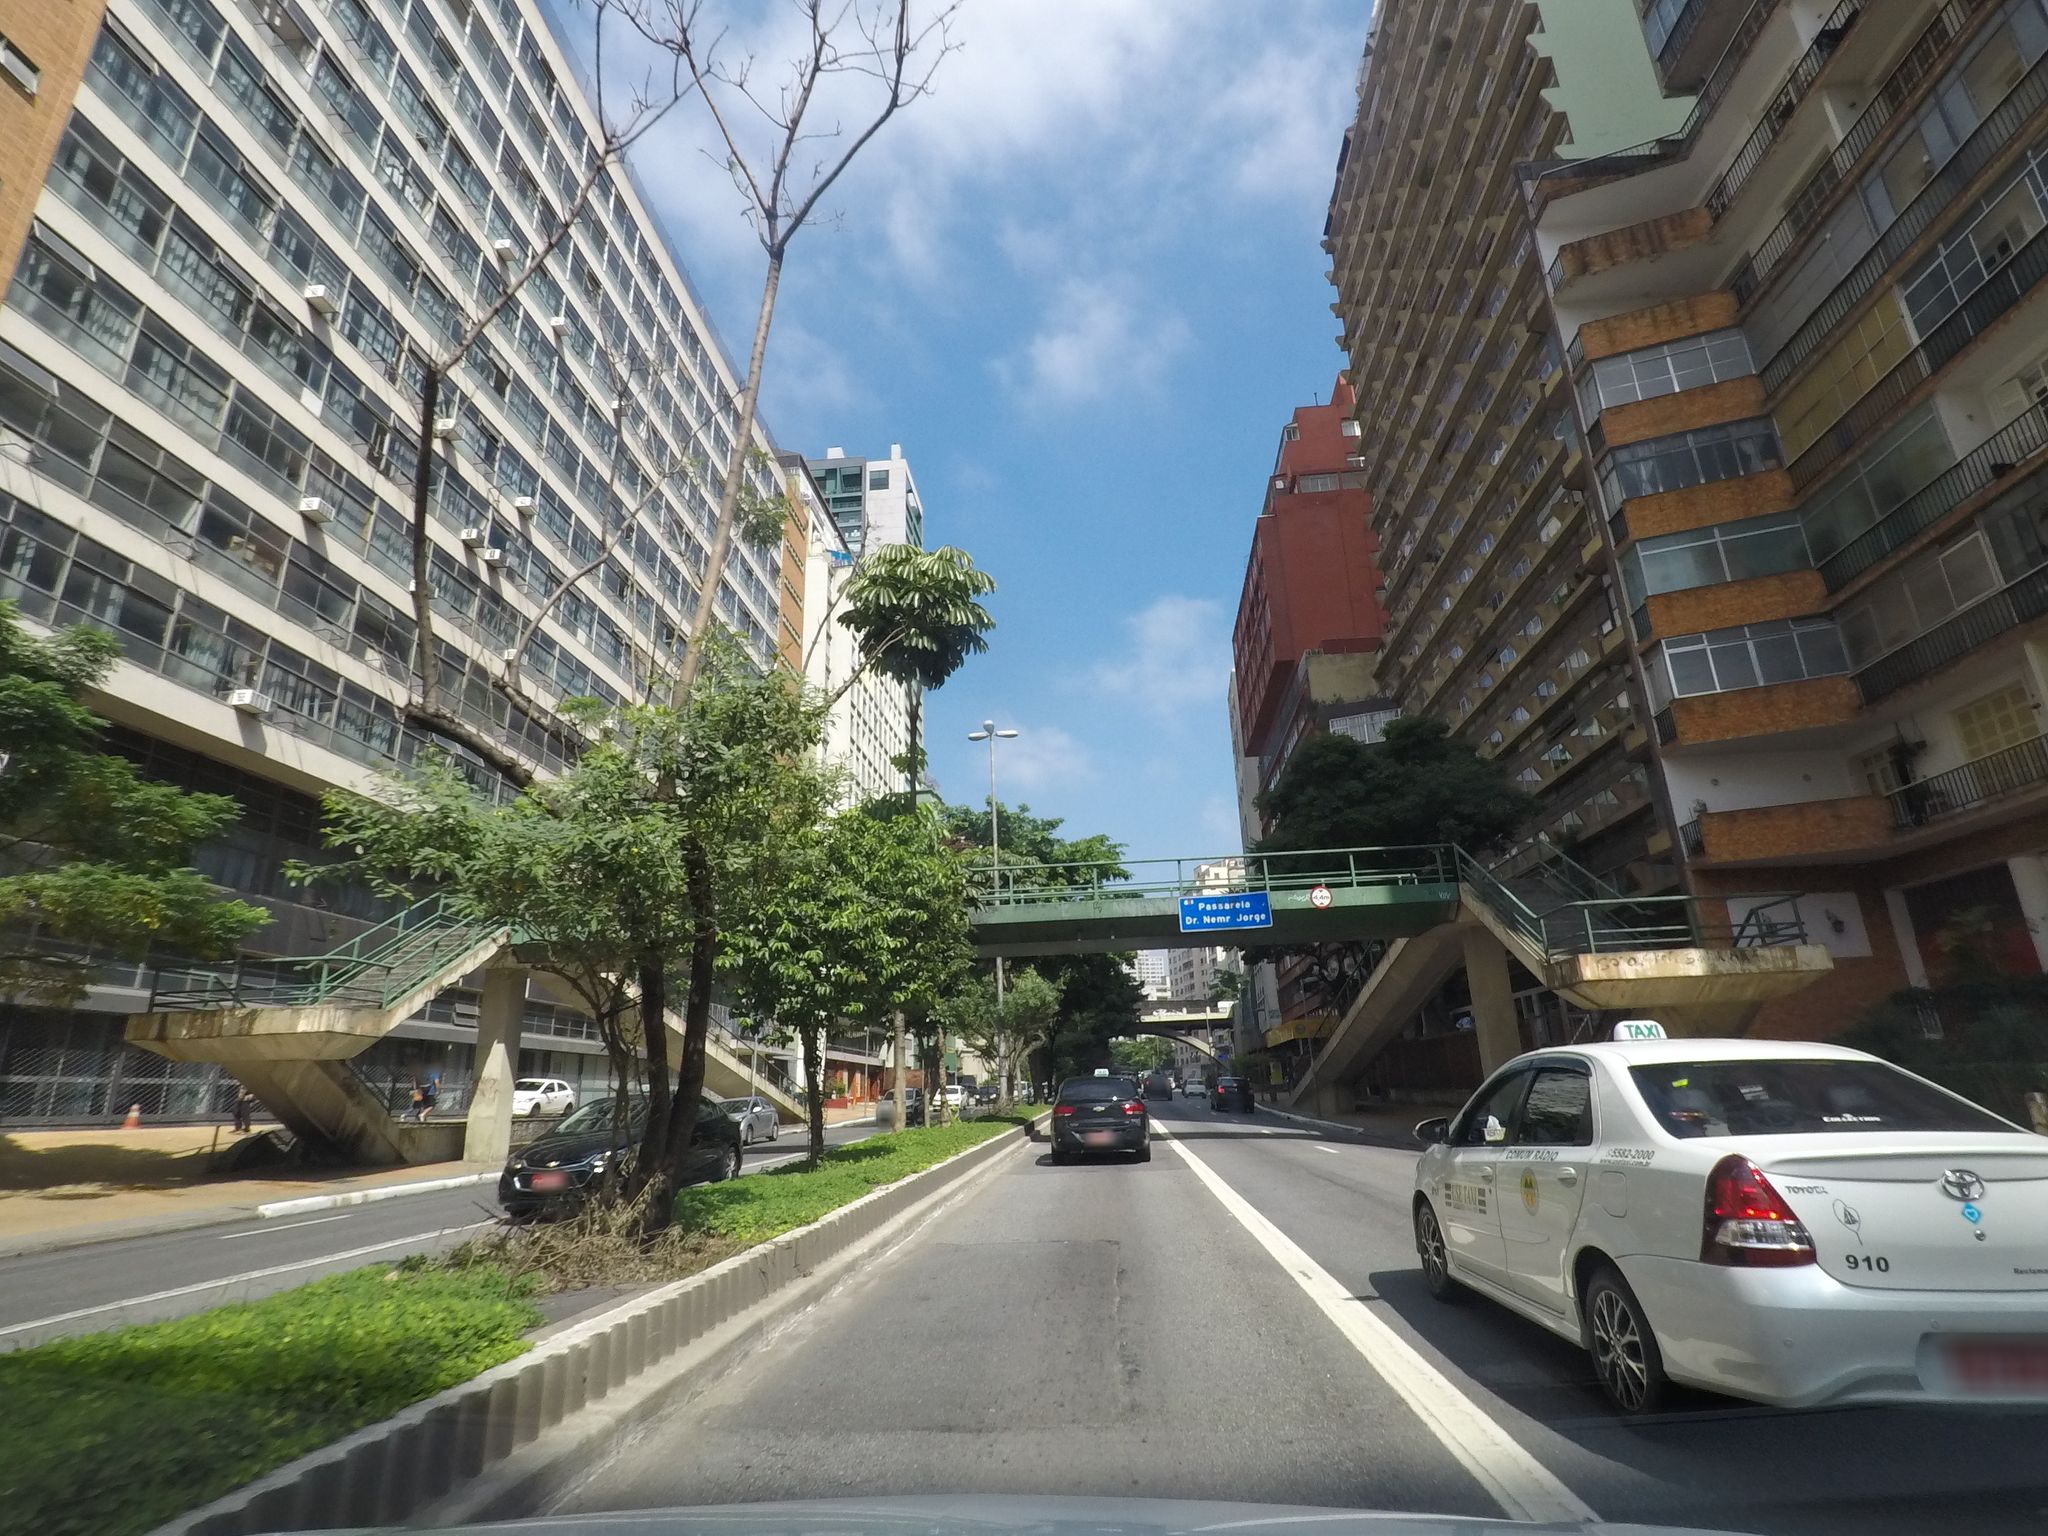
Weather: clear
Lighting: day
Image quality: good
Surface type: driving surface
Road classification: primary
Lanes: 3
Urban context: urban centre
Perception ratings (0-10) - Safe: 5.94, Lively: 9.25, Beautiful: 7.81, Boring: 1.01, Depressing: 2.62, Wealthy: 9.07